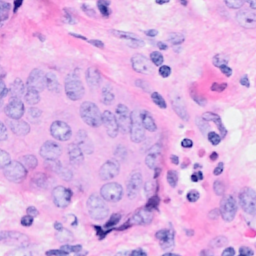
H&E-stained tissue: Breast